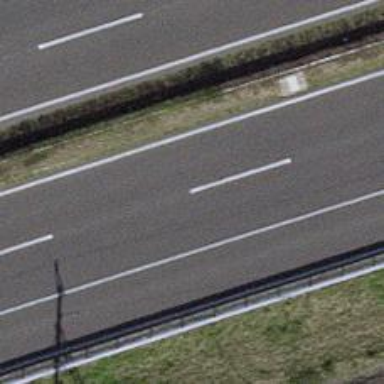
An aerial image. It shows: Motorway.